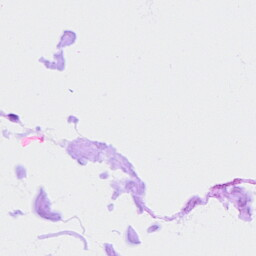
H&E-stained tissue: Ovarian